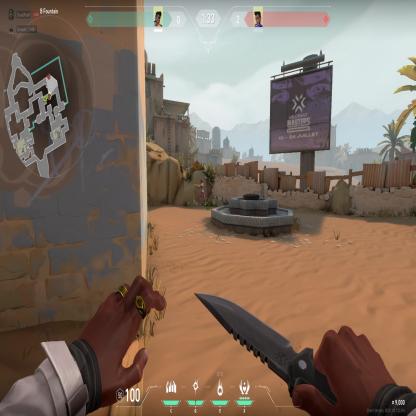
Label: enemy